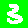
Digit: 3